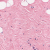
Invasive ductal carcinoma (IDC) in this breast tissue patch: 0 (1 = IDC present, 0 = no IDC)